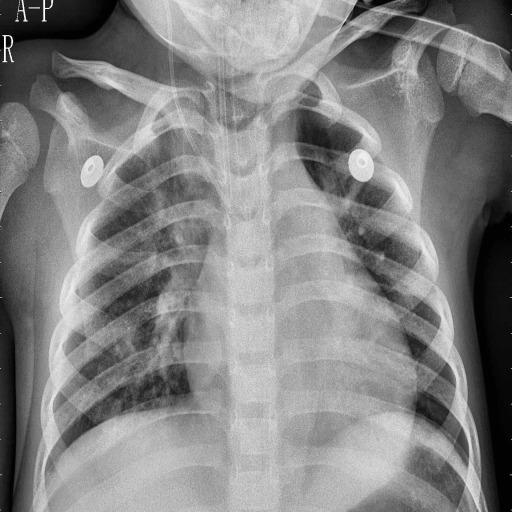
Finding: PNEUMONIA